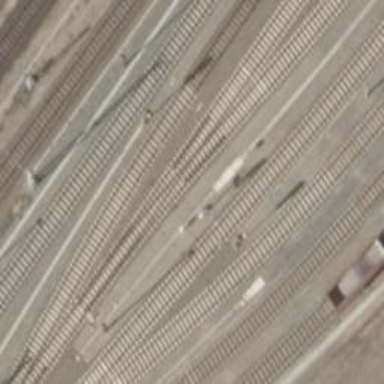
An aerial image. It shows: Abandoned railway siding.